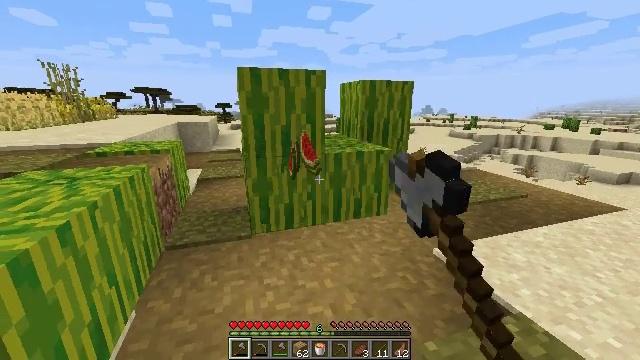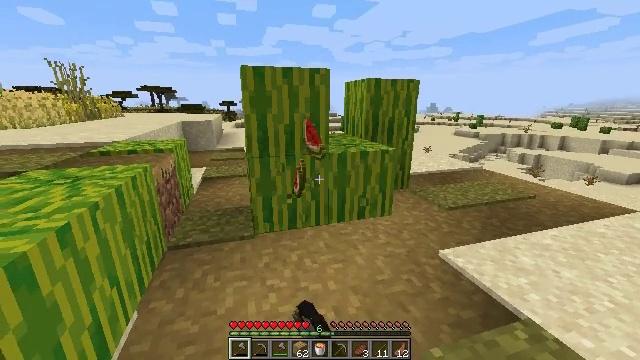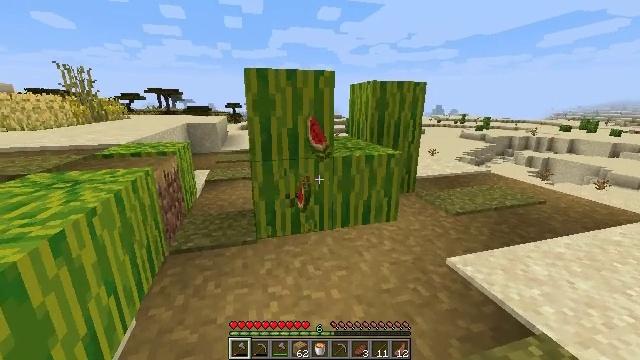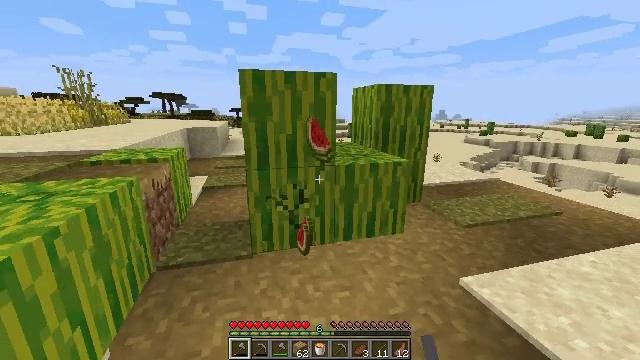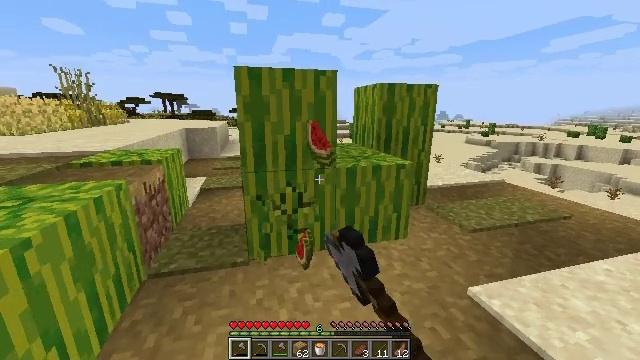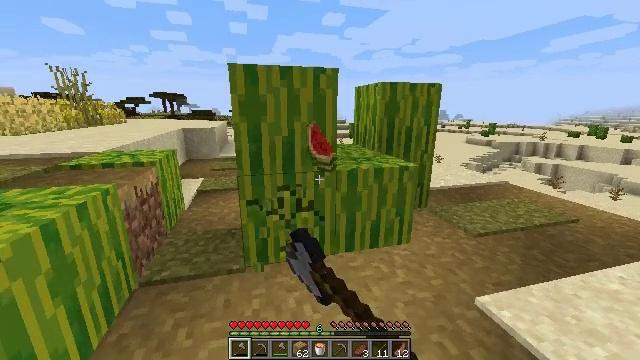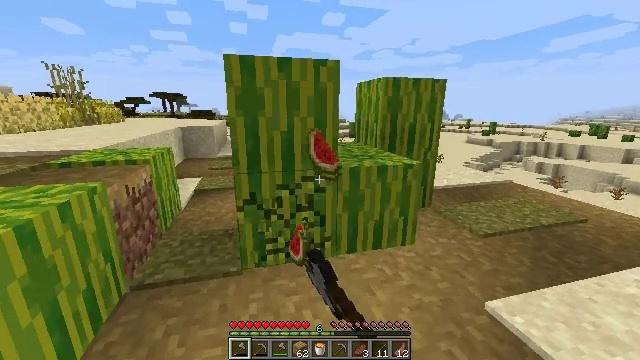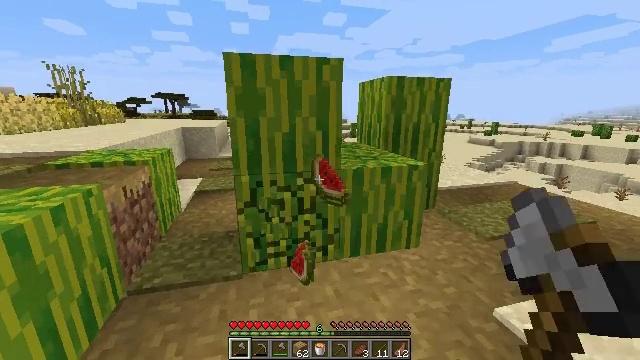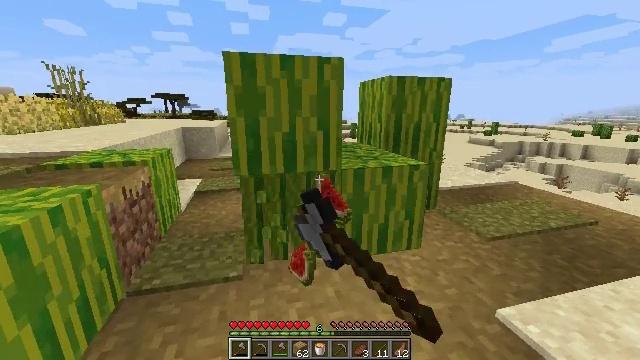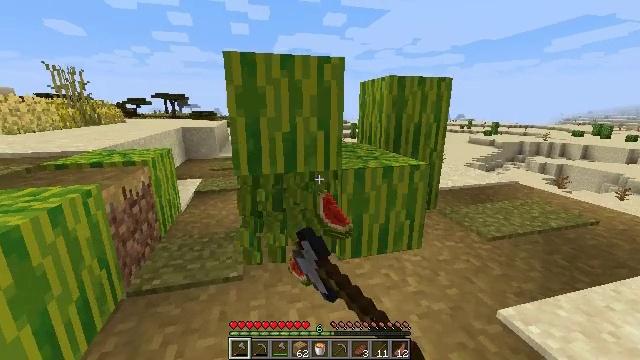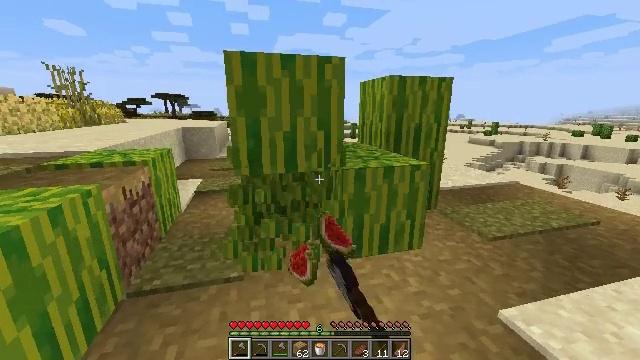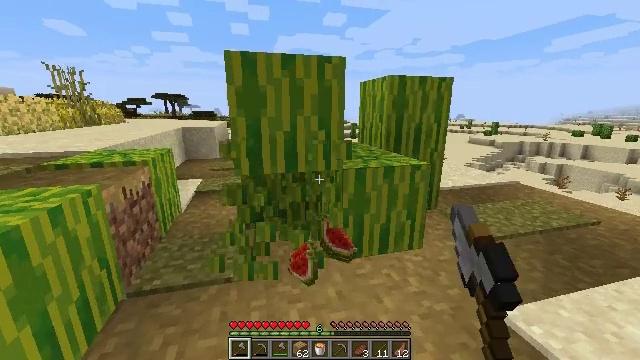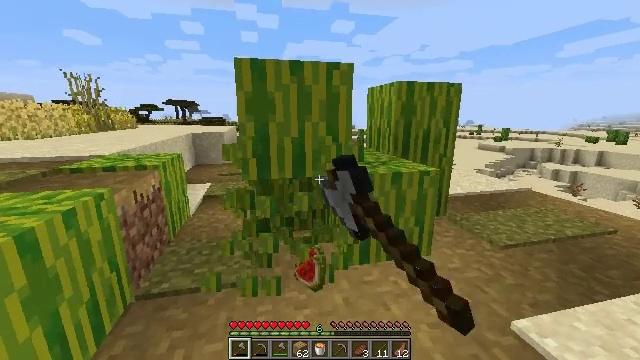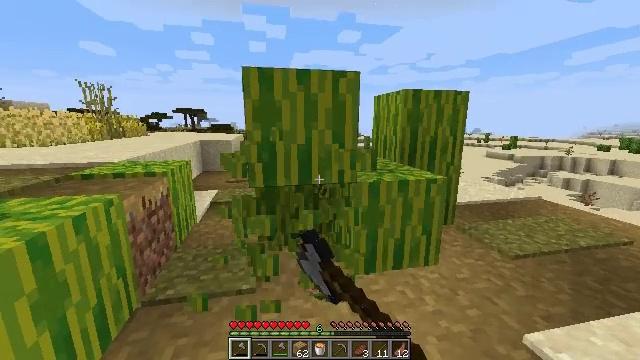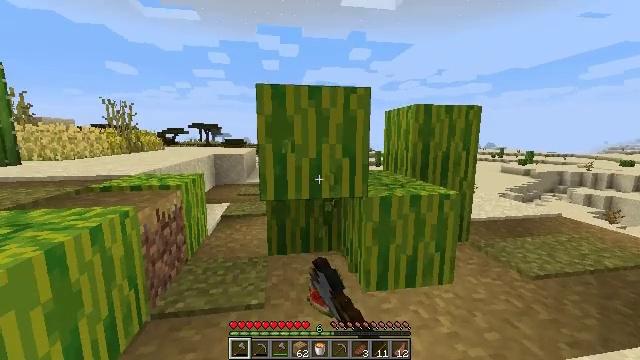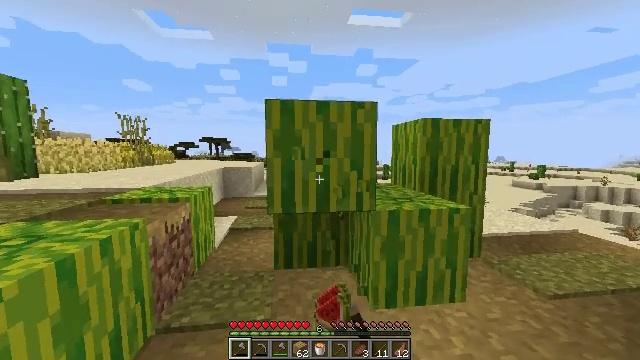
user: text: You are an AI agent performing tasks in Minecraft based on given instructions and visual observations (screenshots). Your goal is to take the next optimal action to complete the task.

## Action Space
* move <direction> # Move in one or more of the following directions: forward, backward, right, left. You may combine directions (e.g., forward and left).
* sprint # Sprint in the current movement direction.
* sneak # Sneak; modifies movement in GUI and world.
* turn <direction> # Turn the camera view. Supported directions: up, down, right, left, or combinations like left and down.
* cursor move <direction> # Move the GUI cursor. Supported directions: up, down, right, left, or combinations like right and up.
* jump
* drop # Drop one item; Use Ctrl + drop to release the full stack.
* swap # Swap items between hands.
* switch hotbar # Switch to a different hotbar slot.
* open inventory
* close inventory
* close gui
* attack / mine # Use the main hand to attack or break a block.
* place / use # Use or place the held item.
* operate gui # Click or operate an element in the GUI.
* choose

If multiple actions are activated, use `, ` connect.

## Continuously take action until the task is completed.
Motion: motion action
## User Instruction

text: Attack the melon to collect it.
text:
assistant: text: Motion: move forward, attack / mine
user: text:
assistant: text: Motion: move forward, turn left, attack / mine
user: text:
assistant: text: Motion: move forward, attack / mine
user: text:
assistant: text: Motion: move forward, attack / mine
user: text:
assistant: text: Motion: attack / mine
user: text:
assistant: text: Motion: attack / mine
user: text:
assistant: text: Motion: attack / mine
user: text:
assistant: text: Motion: attack / mine
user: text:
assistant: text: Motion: attack / mine
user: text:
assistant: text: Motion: attack / mine
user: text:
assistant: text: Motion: attack / mine
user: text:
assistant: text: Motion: turn left and up, attack / mine
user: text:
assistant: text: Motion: turn left and up, attack / mine
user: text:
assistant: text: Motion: turn left and up, attack / mine
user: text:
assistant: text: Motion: turn left and up, attack / mine
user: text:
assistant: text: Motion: turn up, attack / mine
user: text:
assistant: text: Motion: attack / mine
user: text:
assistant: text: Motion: attack / mine
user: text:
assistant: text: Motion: move forward, attack / mine
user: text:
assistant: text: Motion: move forward, attack / mine
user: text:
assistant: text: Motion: move forward, attack / mine
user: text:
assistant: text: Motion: attack / mine
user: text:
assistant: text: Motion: turn down, attack / mine
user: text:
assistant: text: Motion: turn down, attack / mine
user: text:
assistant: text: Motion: attack / mine
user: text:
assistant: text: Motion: attack / mine
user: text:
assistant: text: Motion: attack / mine
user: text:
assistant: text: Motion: attack / mine
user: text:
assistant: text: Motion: attack / mine
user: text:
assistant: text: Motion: move forward, attack / mine